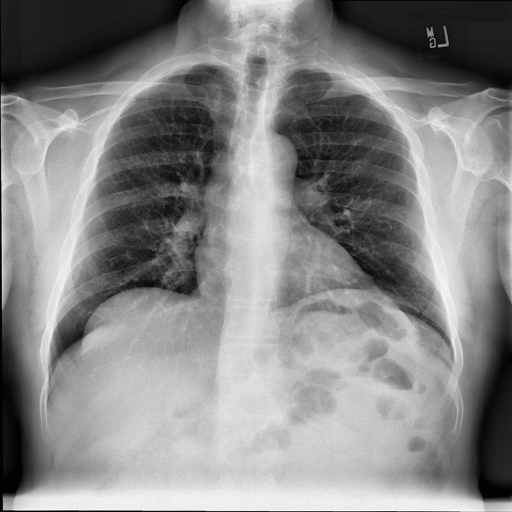
Finding: NORMAL